Question: I have a div within a div that is giving me problems.
'''
<div style="border:solid 20px #ccff33;border-radius:10px;height:300px;width:300px;margin:20px;display: inline-block">
<img src="images/f35.jpg" style="margin-right:10px" />
<div style="float:right;padding-left:10px; border-left:solid 1px #aaaaaa; font-size: 12px; display:inline-block">
Some text here.
</div>
</div>
'''
This comes out with this:

The div within the div is not displaying inline with the image. I basically need the text to be within the containing div and on the right of the image.
Just some points: I need to use divs (i.e. not tables) and the styles have to be inline.
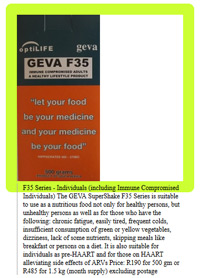
Answer: You need to 'float' the image to the 'left'. And make sure there is enough space to hold both of them in the 'div' otherwise the right most element will break to the new line. And unless you meant to have a '20px' whitespace between the two you only need either 'margin-right' or the 'padding-left'.
'''
<img src="images/f35.jpg" style="width:50%; float:left; margin-right:10px" />
<div style="width:50%; float:right; border-left:solid 1px #aaaaaa; font-size: 12px;">
'''